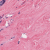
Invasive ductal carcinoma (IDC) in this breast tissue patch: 1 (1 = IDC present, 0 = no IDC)